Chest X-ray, AP view. Patient: 33 years old, sex M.
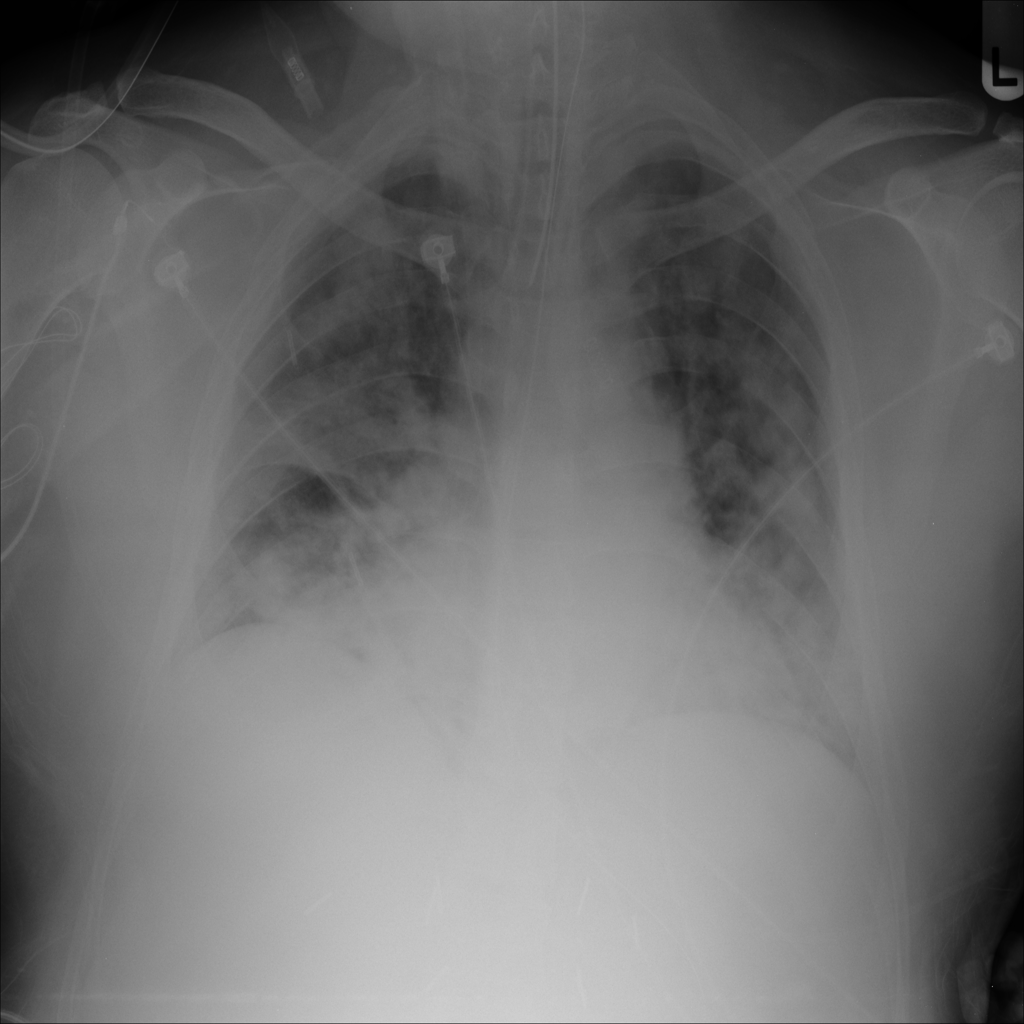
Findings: Infiltration